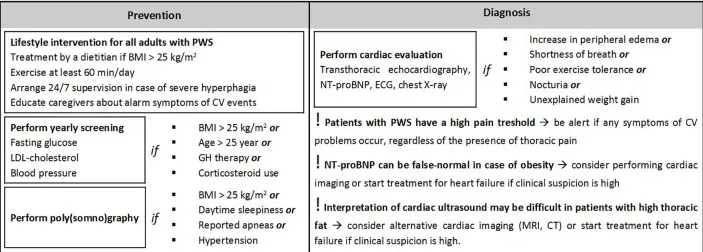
Recommendations for prevention, diagnosis and treatment of cardiovascular events in adults with Prader-Willi syndrome. Abbreviations: 24 hours a day, 7 days a week (24/7), body mass index (BMI), computed tomography (CT), cardiovascular (CV), electrocardiogram (ECG), growth hormone (GH), low-density lipoprotein (LDL), minutes (min), magnetic resonance imaging (MRI), Prader-Willi syndrome (PWS). These recommendations only consider factors related to cardiovascular disease. For the full screening protocol for prevention, see Pellikaan et al. .
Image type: chart (chart)